Question: My App has more or less the same navigation concept as Facebook's / Instagram's iOS7 Apps:
A ContainerViewController with 5 tabs, each of which has a NavigationController as it's rootViewController.
I'm now trying to reproduce Facebook's navigationBar behavior for the rootViewController of the first tab's navigationController (-> the first 'real' VC, not just a container like NavVC).
I was able to implement a hiding/showing navigationBar using the UIScrollView Delegate methods (scrollViewDidScroll:, scrollViewWillBeginDragging:, scrollViewDidEndDragging:)
Note: The frame.origin.y of the navigationBar is manually offset to the top. I'm NOT using
'''
[self.navigationController setNavigationBarHidden:]
'''
It's really smooth so far. But I'm facing 2 problems i can't think of a solution for:
When I'm pushing a new ViewController onto the first tab's navigation stack, the navigationBar stays hidden.
To solve this problem I do this in the pushed ViewController's viewWillAppear: method :
'''
CGRect navBarFrame = self.navigationController.navigationBar.frame;
navBarFrame.origin.y = 20.0;
[UIView animateWithDuration:0.3 animations:^{
[self.navigationController.navigationBar setFrame:navBarFrame];
}];
'''
This animation is matched properly to the navigationController push animation by iOS.
Problem: when I'm navigating back (popping the pushed VC), the navigationBar stays visible.
I was able to solve this problem by creating and setting some properties on both ViewControllers but it is a huge mess and it will get even more hacky, because I'll have to push 3 or 4 different ViewController types onto this navigation stack.
My Question (finally -.-) :
How can I achieve a pushing / popping behavior similar to Facebook's ?

This is the behavior I'm looking for: a clean transition, where the 'old' navigationBar stays hidden and the pushed viewController's bar is shown.
Note: the screenshot was taken during the new 'slide from left to right to go back' iOS7 gesture.
The second question: Is there a way to implement a global handler in order to create this behavior in any viewController without having to implement the scrollDelegate logic in every single one of them?
I'm thinking of a delegate object which conforms to UIScrollView Delegate.
Thanks for your help :)
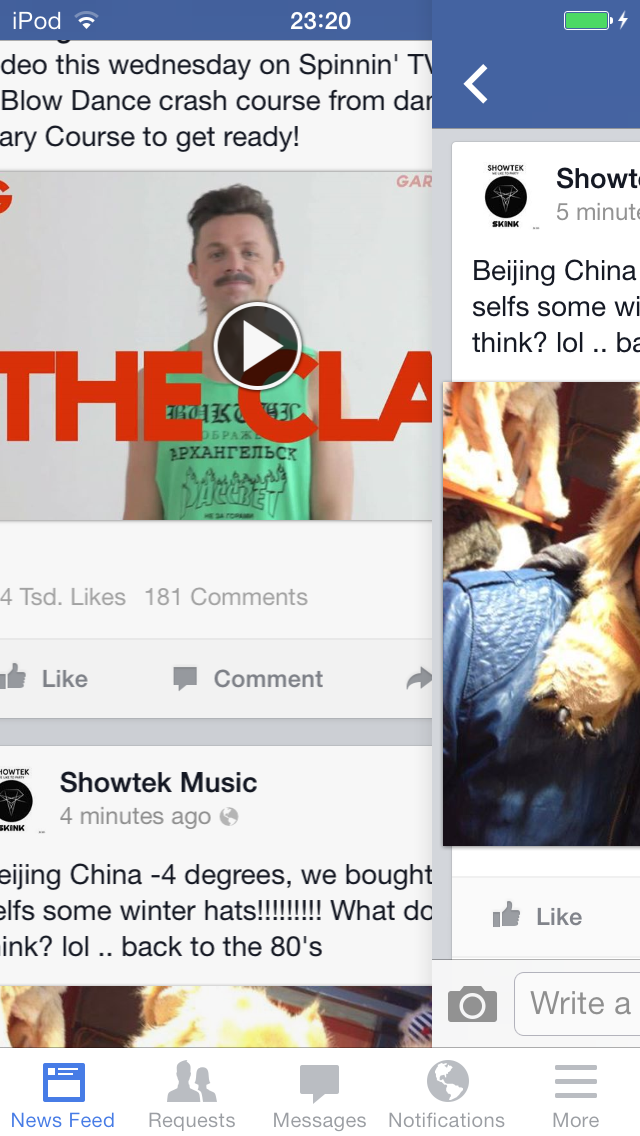
Answer: Long story short: I built my own custom container for that. It provides the ability to switch between tabs, as well as pushing new ViewControllers on each tab. Kind of like a hybrid between UINavigationController and UITabBarController.
If you need a more detailed answer on that please let me know.